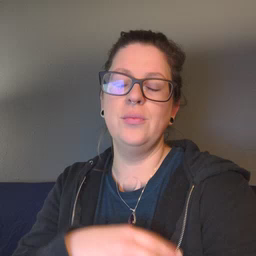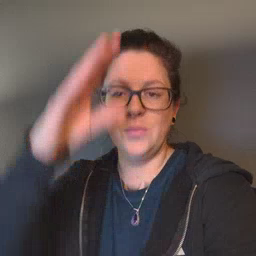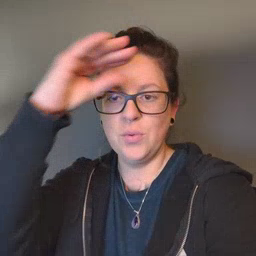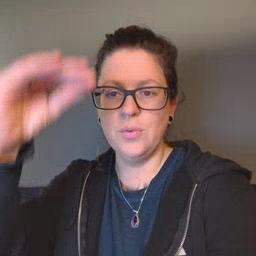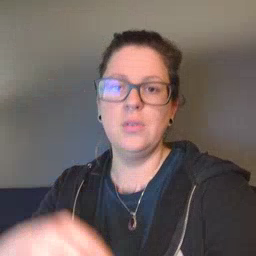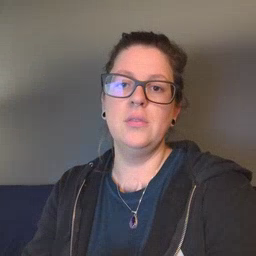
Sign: boy